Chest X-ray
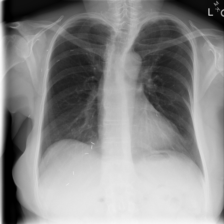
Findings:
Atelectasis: negative
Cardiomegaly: negative
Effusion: negative
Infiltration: negative
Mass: negative
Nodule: negative
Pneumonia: negative
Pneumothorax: negative
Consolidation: negative
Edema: negative
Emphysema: negative
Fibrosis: negative
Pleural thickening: negative
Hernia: negative